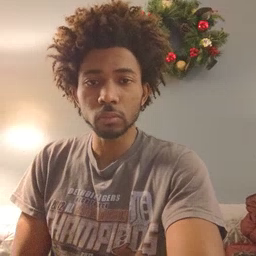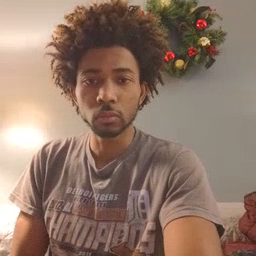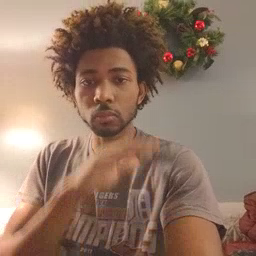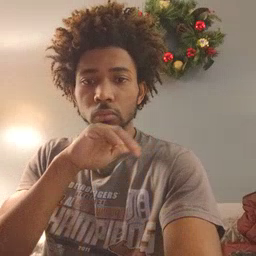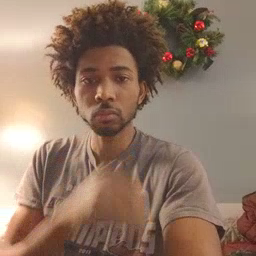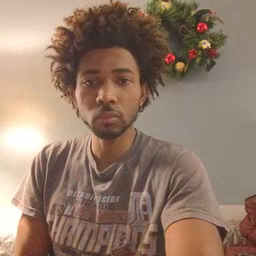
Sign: pig